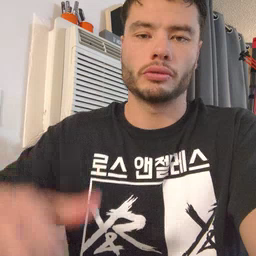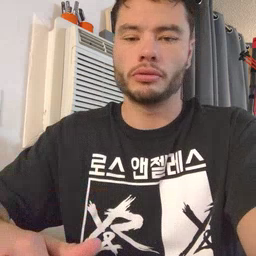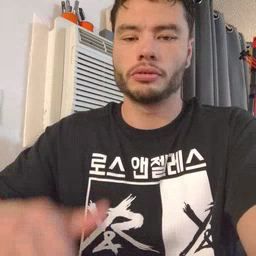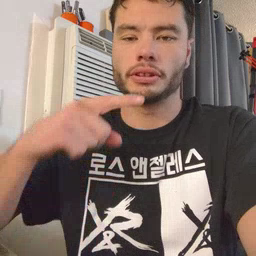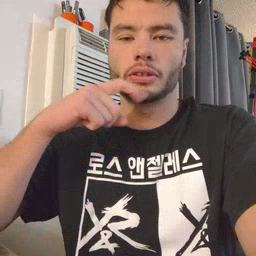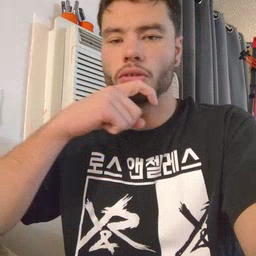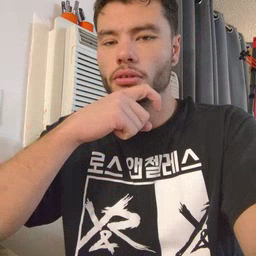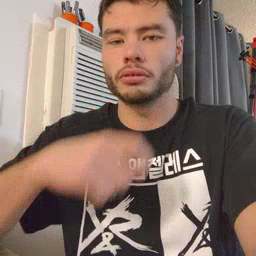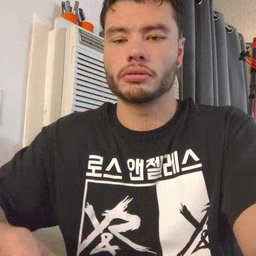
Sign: cereal